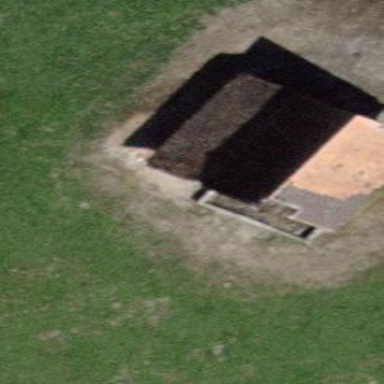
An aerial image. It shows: Shed building.